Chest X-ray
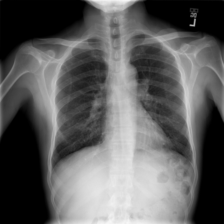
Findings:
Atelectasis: negative
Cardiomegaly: negative
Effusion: negative
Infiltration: negative
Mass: negative
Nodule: negative
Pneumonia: negative
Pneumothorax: negative
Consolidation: negative
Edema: negative
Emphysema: negative
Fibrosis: negative
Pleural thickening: negative
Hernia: negative